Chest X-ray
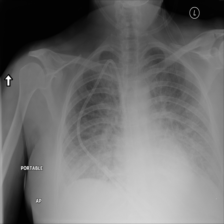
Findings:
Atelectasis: negative
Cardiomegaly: negative
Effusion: negative
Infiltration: negative
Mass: negative
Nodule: negative
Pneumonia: negative
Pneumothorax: negative
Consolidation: negative
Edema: negative
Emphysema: negative
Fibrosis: negative
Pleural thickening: negative
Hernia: negative